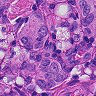
Metastatic tissue present: yes